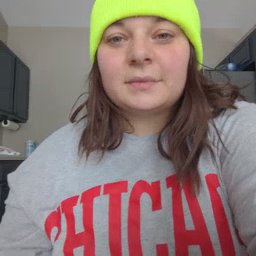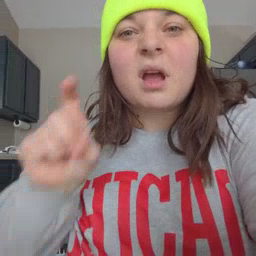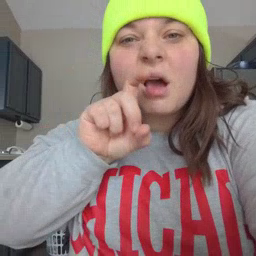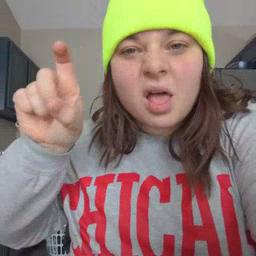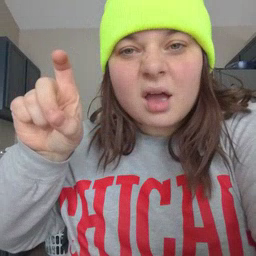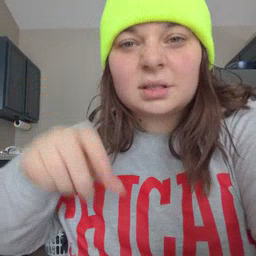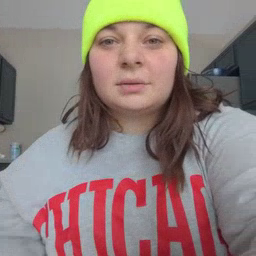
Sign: closet